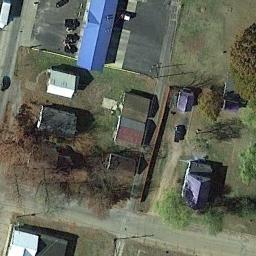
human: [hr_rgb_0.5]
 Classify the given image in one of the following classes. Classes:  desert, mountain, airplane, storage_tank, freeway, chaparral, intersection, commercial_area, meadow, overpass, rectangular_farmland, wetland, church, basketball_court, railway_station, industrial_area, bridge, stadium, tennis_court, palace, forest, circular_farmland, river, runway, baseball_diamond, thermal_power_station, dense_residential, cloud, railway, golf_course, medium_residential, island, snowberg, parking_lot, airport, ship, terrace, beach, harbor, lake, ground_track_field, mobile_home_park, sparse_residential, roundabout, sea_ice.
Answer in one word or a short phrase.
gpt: medium_residential